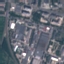
Land use / land cover class: Industrial